Aerial crown-view tile of a tropical tree (Barro Colorado Island, Panama), acquired 20240918:
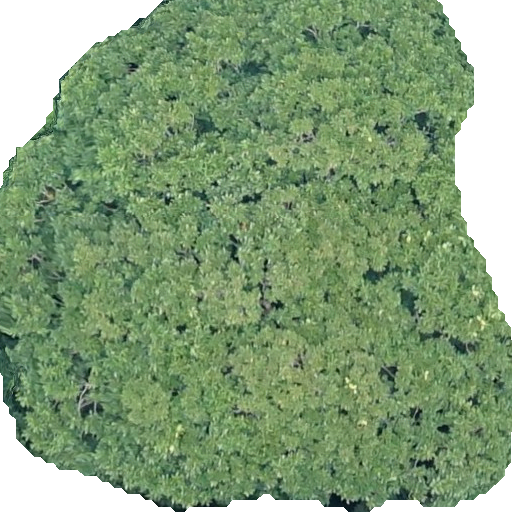
Species: Dipteryx oleifera
GBIF accepted scientific name: Dipteryx oleifera
Crown area: 364.711 m²